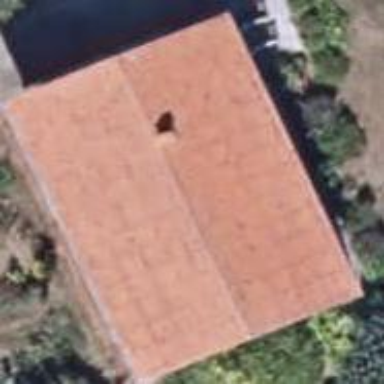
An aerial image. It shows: Simple and straightforward house.